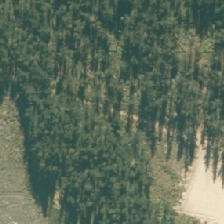
Land cover: harvested_forest